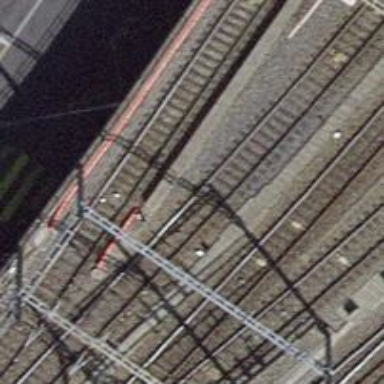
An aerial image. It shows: Railway with electrified contact lines.